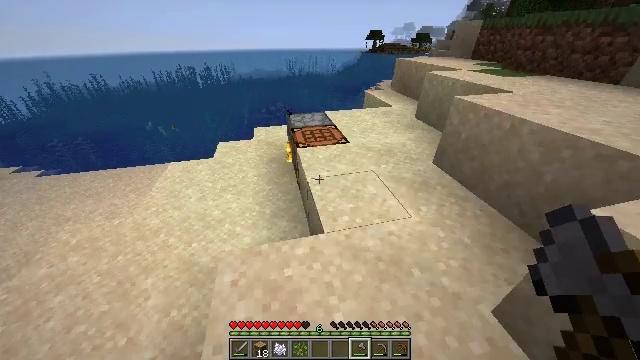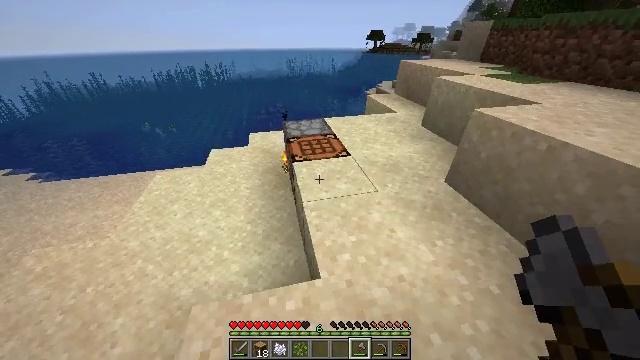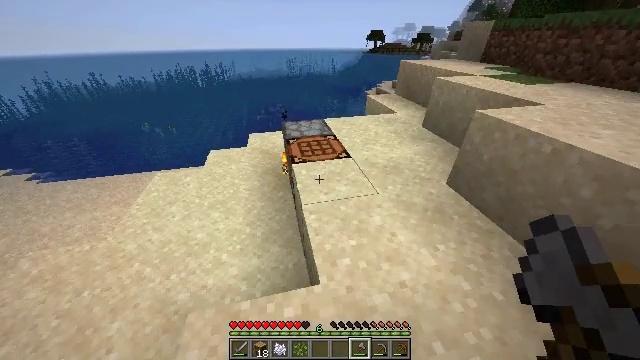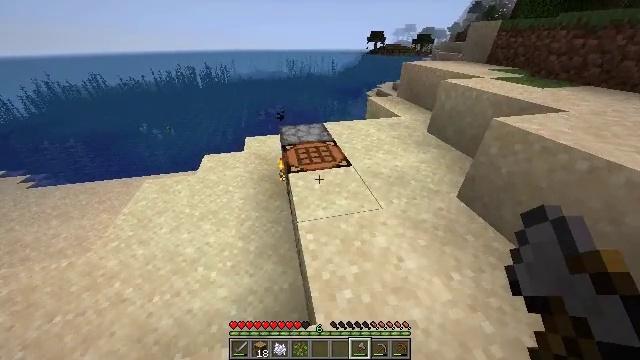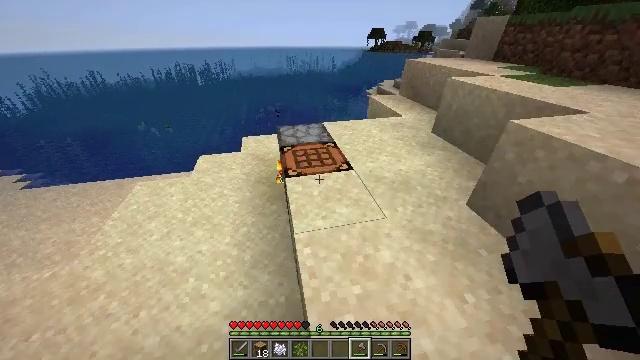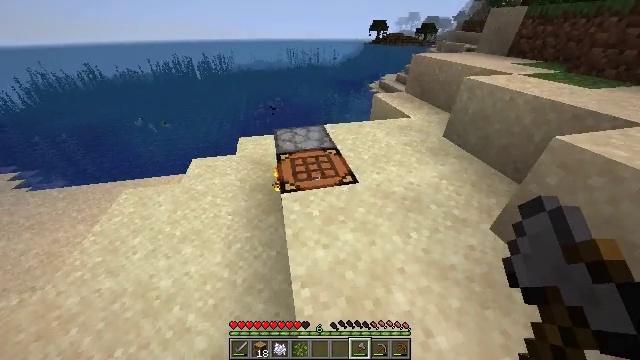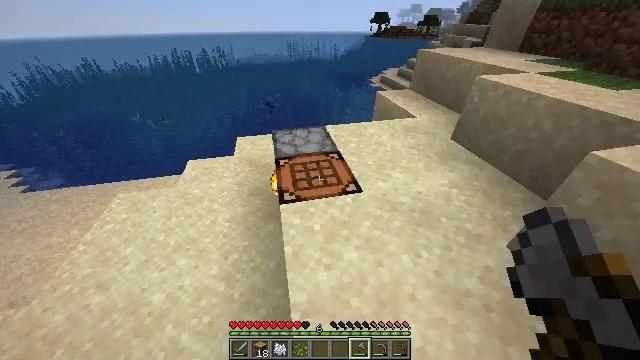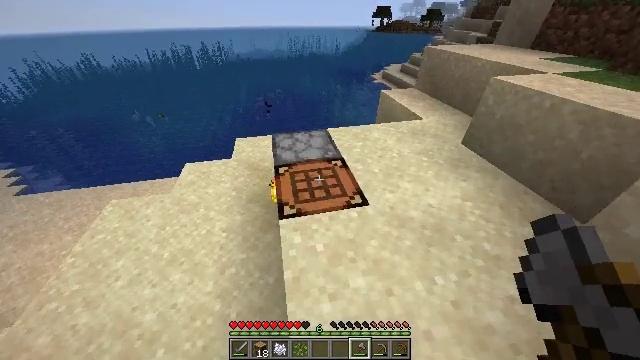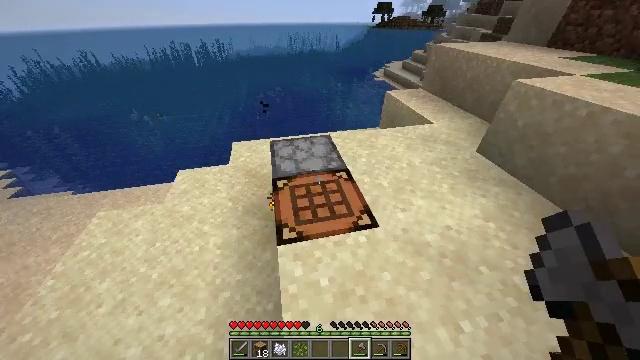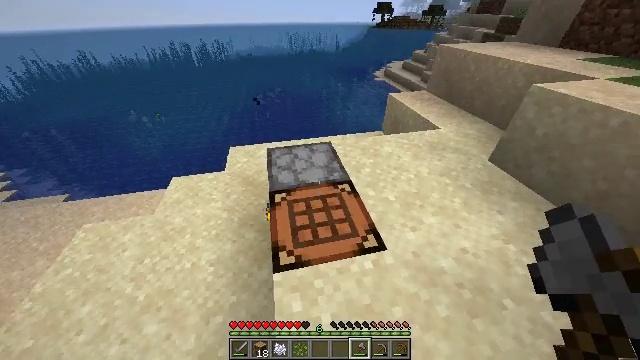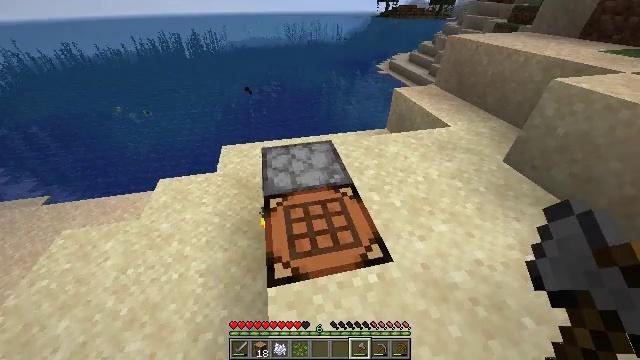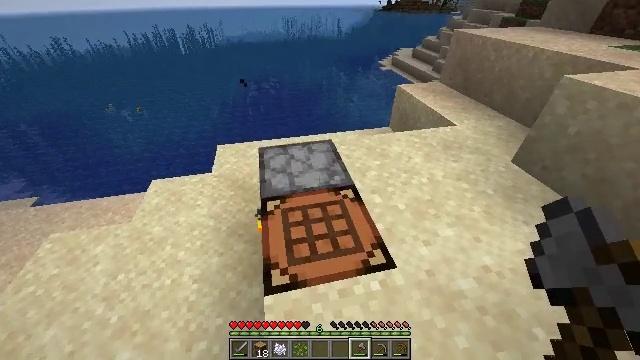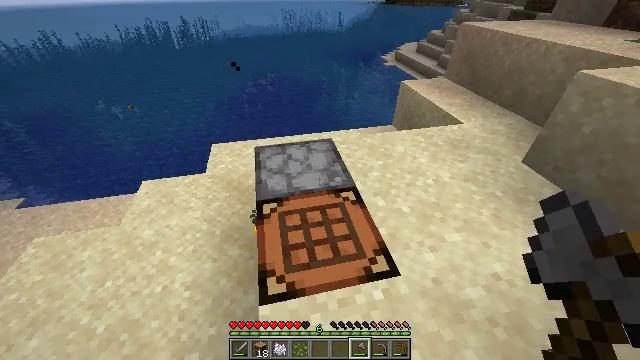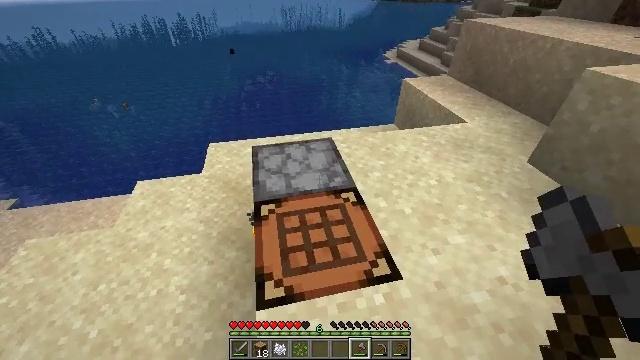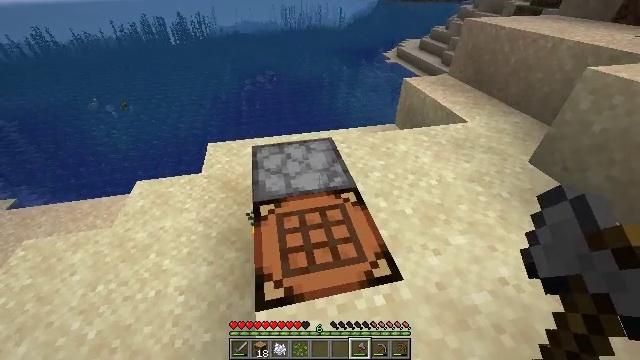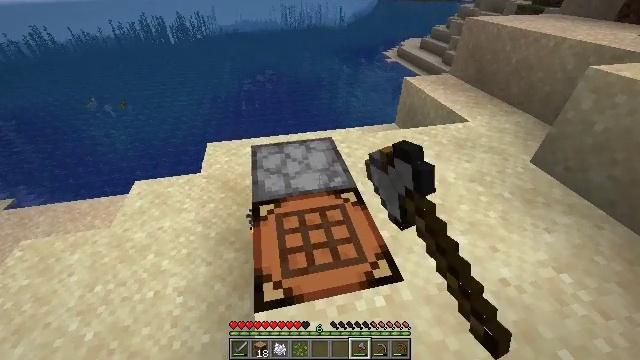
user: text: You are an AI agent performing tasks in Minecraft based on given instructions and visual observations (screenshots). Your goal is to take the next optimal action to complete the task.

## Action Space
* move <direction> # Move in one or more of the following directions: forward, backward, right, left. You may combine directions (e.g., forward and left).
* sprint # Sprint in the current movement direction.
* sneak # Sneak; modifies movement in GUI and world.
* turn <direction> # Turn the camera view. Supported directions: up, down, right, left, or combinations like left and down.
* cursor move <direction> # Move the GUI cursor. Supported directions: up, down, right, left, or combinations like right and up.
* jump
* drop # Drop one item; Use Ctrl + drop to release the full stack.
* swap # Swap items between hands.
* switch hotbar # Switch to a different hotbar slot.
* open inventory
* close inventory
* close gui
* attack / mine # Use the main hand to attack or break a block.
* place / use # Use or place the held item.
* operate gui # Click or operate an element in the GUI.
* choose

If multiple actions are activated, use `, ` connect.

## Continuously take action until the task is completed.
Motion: motion action
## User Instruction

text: Open the furnace and cook cod.
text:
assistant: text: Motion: move forward
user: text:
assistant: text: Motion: move forward
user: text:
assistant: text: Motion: move forward
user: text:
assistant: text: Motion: move forward
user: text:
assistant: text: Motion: move forward, turn down
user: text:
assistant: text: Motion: move forward, turn down
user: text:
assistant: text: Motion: move forward
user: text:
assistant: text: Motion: move forward
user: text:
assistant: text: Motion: no_op
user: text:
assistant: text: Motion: no_op
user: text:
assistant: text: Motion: no_op
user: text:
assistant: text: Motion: no_op
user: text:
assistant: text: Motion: no_op
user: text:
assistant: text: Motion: use / place
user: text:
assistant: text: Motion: use / place
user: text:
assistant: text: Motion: use / place
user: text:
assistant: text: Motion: no_op
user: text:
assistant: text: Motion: no_op
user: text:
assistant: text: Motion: open gui
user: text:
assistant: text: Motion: no_op
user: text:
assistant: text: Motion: no_op
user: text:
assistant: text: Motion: no_op
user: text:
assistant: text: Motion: no_op
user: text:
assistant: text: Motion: no_op
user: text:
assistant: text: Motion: no_op
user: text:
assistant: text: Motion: no_op
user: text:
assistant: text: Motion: no_op
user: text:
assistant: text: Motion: no_op
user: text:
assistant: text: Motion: cursor move right and up
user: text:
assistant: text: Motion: no_op